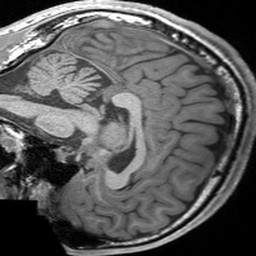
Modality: T1w
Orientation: sagittal
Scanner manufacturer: siemens
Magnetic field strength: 3 T
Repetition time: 1.54 s
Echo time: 0.00234 s